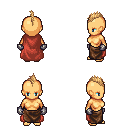
a pixel art fantasy rpg character, female body template, human, tanned skin, maroon cape, robe skirt, light blonde mohawk hairstyle, metal gloves, four views (front, back, left, right), 2x2 character sprite sheet, small pixel art, hard edges, no anti-aliasing